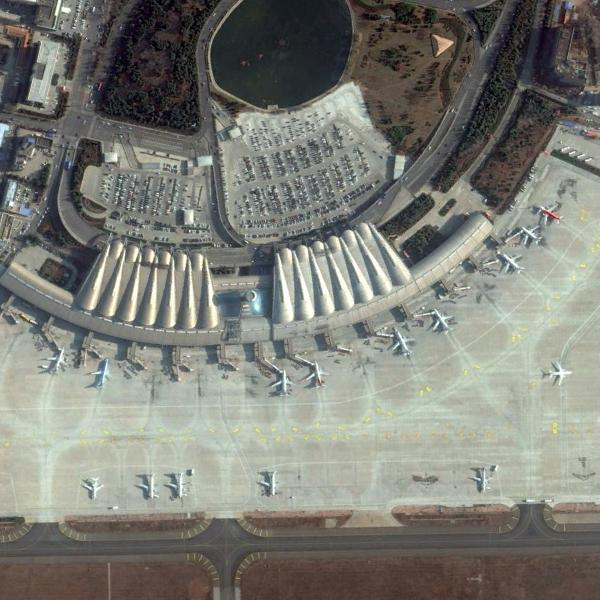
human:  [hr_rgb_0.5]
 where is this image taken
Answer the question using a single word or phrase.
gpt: airport